% 题干部分
7.双曲线 \( C_1: \frac{x^2}{4} - \frac{y^2}{b^2} = 1 \)，圆 \( C_2: x^2 + y^2 = 4 + b^2 \ (b>0) \) 在第一象限交点为 \( A(x_A, y_A) \)，

\noindent
曲线 \(\Gamma\)
\[
\begin{cases}
\dfrac{x^2}{4} - \dfrac{y^2}{b^2} = 1, & |x| > x_A \\[4pt]
x^2 + y^2 = 4 + b^2, & |x| > x_A
\end{cases}
\]

% 三个问题部分，严格左对齐，匹配原题格式
\noindent
（1）若 \( x_A = \sqrt{6} \)，求 \( b \)；\\[6pt]

\noindent
（2）若 \( b = \sqrt{5} \)，\( C_2 \) 与 \( x \) 轴交点记为 \( F_1, F_2 \)，\( P \) 是曲线 \(\Gamma\) 上一点且在第一象限，并满足 \( |PF_1| = 8 \)，求 \( \angle F_1PF_2 \)；\\[6pt]

\noindent
（3）过点 \( S\left(0, 2 + \frac{b^2}{2}\right) \) 且斜率为 \( -\frac{b}{2} \) 的直线 \( l \) 交曲线 \(\Gamma\) 于 \( M \)、\( N \) 两点，用 \( b \) 的代数式表示 \( \overrightarrow{OM} \cdot \overrightarrow{ON} \)，并求出 \( \overrightarrow{OM} \cdot \overrightarrow{ON} \) 的取值范围。
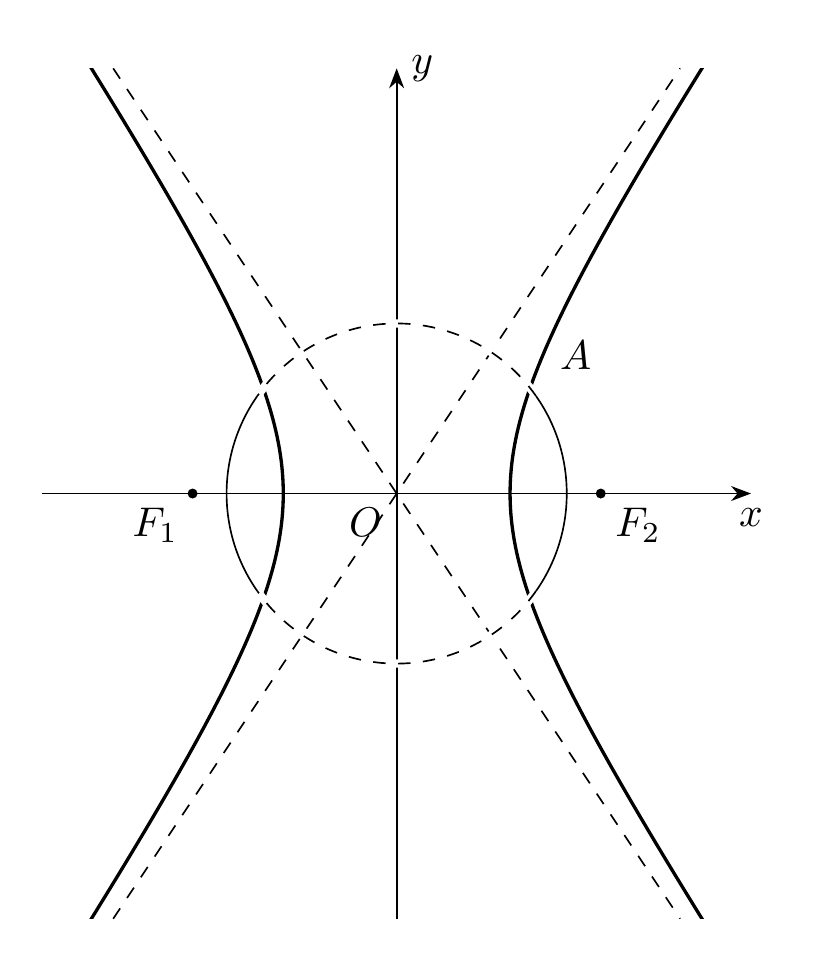
【解答】
\noindent
【答案】（1）\(2\)；（2）\(\arccos\frac{11}{16}\)；（3）\((6 + \sqrt{5}, +\infty)\)。

\noindent
【知识点】余弦定理二倍角、平面向量数量积的几何意义、向量夹角的计算、双曲线中的参数及范围

\noindent
【解析】（1）由已知且\(A\)为曲线\(C_1\)、\(C_2\)的交点，代入方程并联立方程组求参数即可。

\noindent
（2）根据圆的性质判断\(P\)在双曲线上，法一：利用双曲线定义求\(|PF_2|\)，结合余弦定理即可求\(\angle F_1PF_2\)；法二：由\(P\)是以\(F_1\)为圆心，\(8\)为半径的圆与双曲线的交点求其坐标，应用向量的坐标表示得到\(\overrightarrow{PF_1}\)，\(\overrightarrow{PF_2}\)，利用向量数量积公式即可求\(\angle F_1PF_2\)。

\noindent
（3）由题设得直线\(l: y = -\frac{b}{2}x + \frac{b^2 + 4}{2}\)，由点线距知\(C_2\)与直线\(l\)相切并可求切点坐标，再结合双曲线斜率为负的渐近线与直线\(l\)平行，即可确定\(y_A > 2\)且\(OM\perp ON\)，联立\(C_1\)、\(C_2\)并利用向量数量积的几何意义即可求\(\overrightarrow{OM} \cdot \overrightarrow{ON}\)的范围。

\noindent
【详解】（1）若\(x_A = \sqrt{6}\)，点\(A\)为曲线\(C_1\)与曲线\(C_2\)的交点，
\[
\because \begin{cases}
\dfrac{x_A^2}{4} - \dfrac{y_A^2}{b^2} = 1, \\
x_A^2 + y_A^2 = 4 + b^2
\end{cases} \quad \text{解得} \begin{cases}
y_A = \sqrt{2}, \\
b = 2
\end{cases}
\]